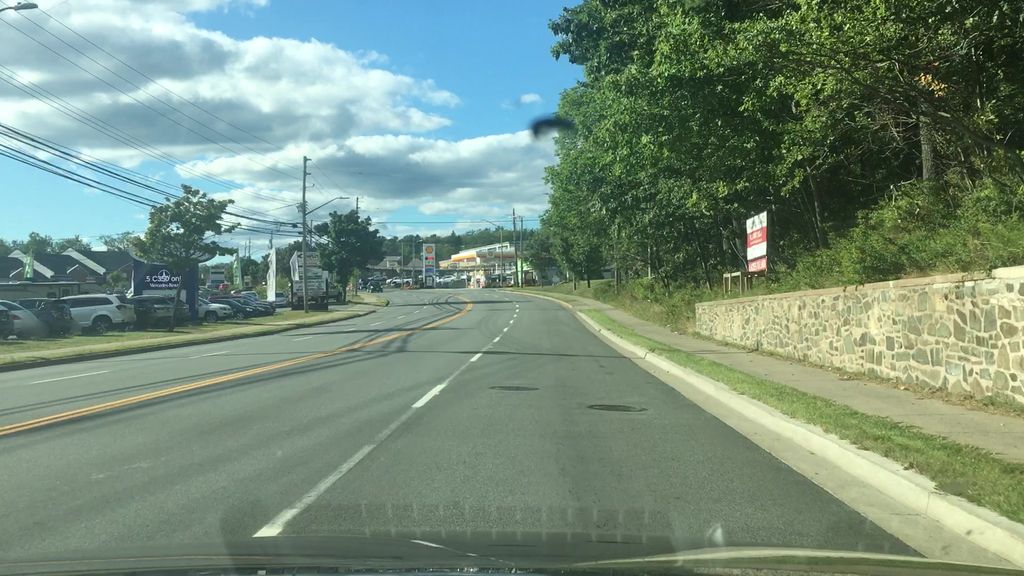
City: halifax